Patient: sex M, age 83
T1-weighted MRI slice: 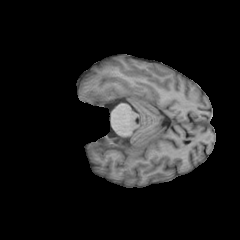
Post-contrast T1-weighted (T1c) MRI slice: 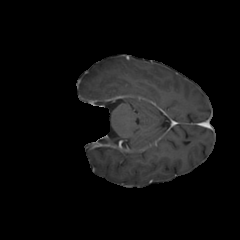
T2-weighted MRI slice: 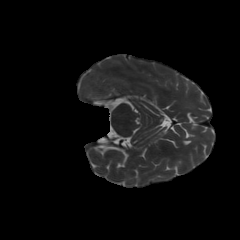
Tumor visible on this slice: no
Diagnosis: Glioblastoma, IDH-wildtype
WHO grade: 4